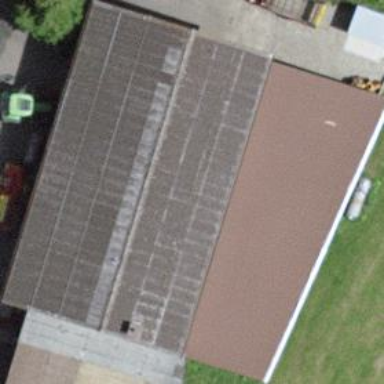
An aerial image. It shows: Building used as car repair shop.